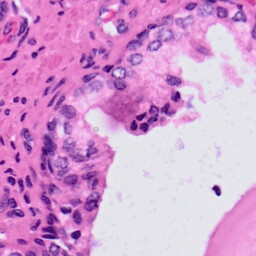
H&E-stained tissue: Prostate